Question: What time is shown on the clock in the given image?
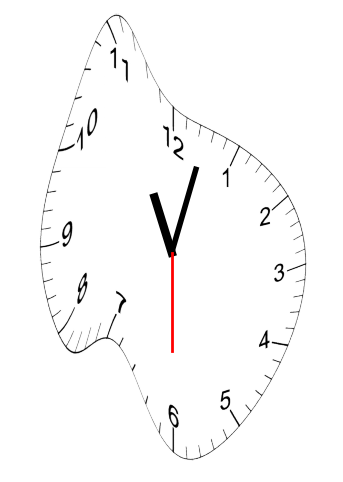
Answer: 11:02:30